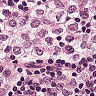
Metastatic tissue present: yes